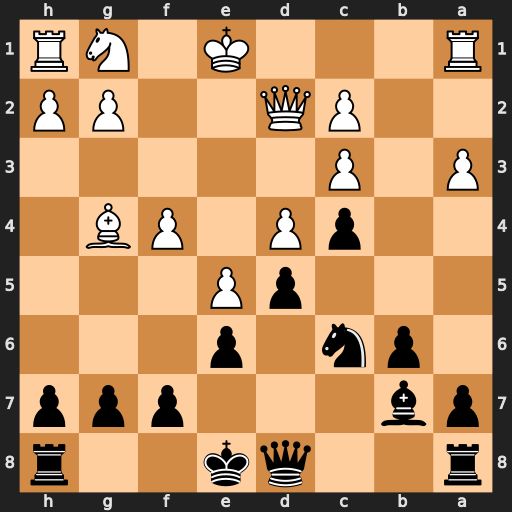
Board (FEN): r2qk2r/pb3ppp/1pn1p3/3pP3/2pP1PB1/P1P5/2PQ2PP/R3K1NR
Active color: b
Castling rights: KQkq
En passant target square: -
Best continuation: Qh4+ Qf2 Qxg4